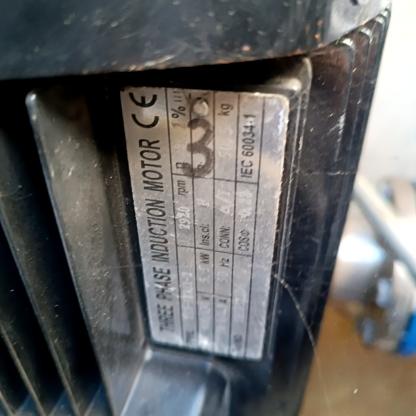
Klasa: tabliczka-znamionowa